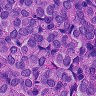
Metastatic tissue present: yes